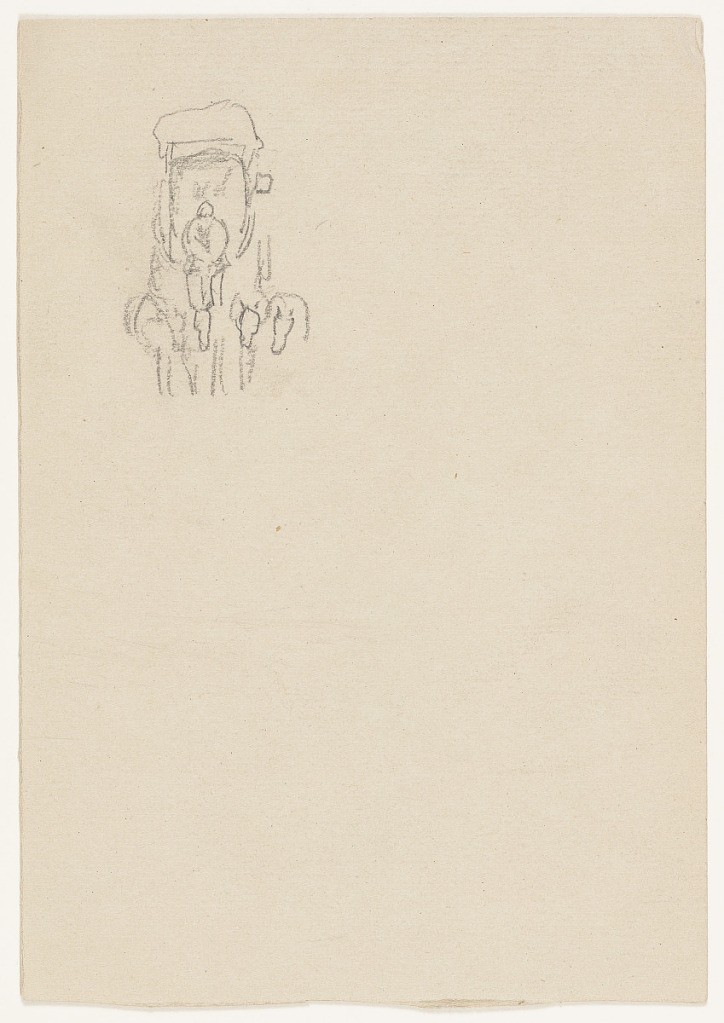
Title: Stagecoach, Pompeii, Italy
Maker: Frederic Edwin Church, American, 1826–1900
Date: April 1869
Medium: Graphite on gray-green wove paper; verso: graphite
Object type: Drawing
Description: Sketch of a stagecoach drawn by four horses and driven by a single figure, viewed frontally and from above.

Verso: Sketch of an ancient ancient Roman tomb in Pompeii, Italy, viewed obliquely. The rectangular, marble tomb is decorated with a scroll and an elaborate cornice as it sits atop a stopped stone foundation. Cypress trees flank the tomb at left and right. Along the right margin, three details of the tomb are visible.